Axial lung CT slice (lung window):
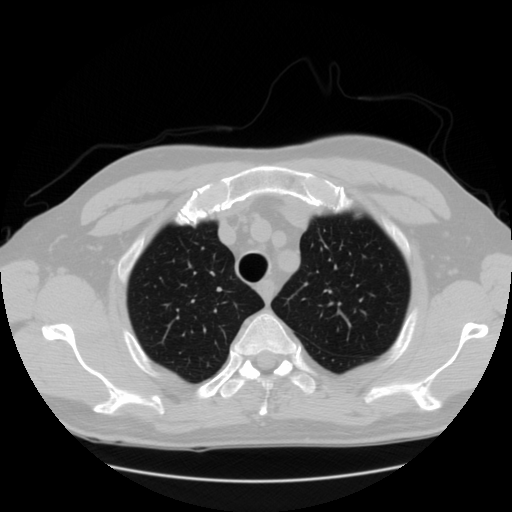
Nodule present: no